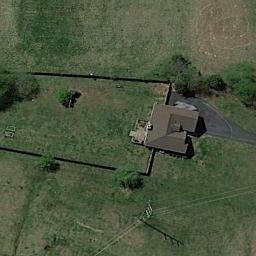
Label: residential